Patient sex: F
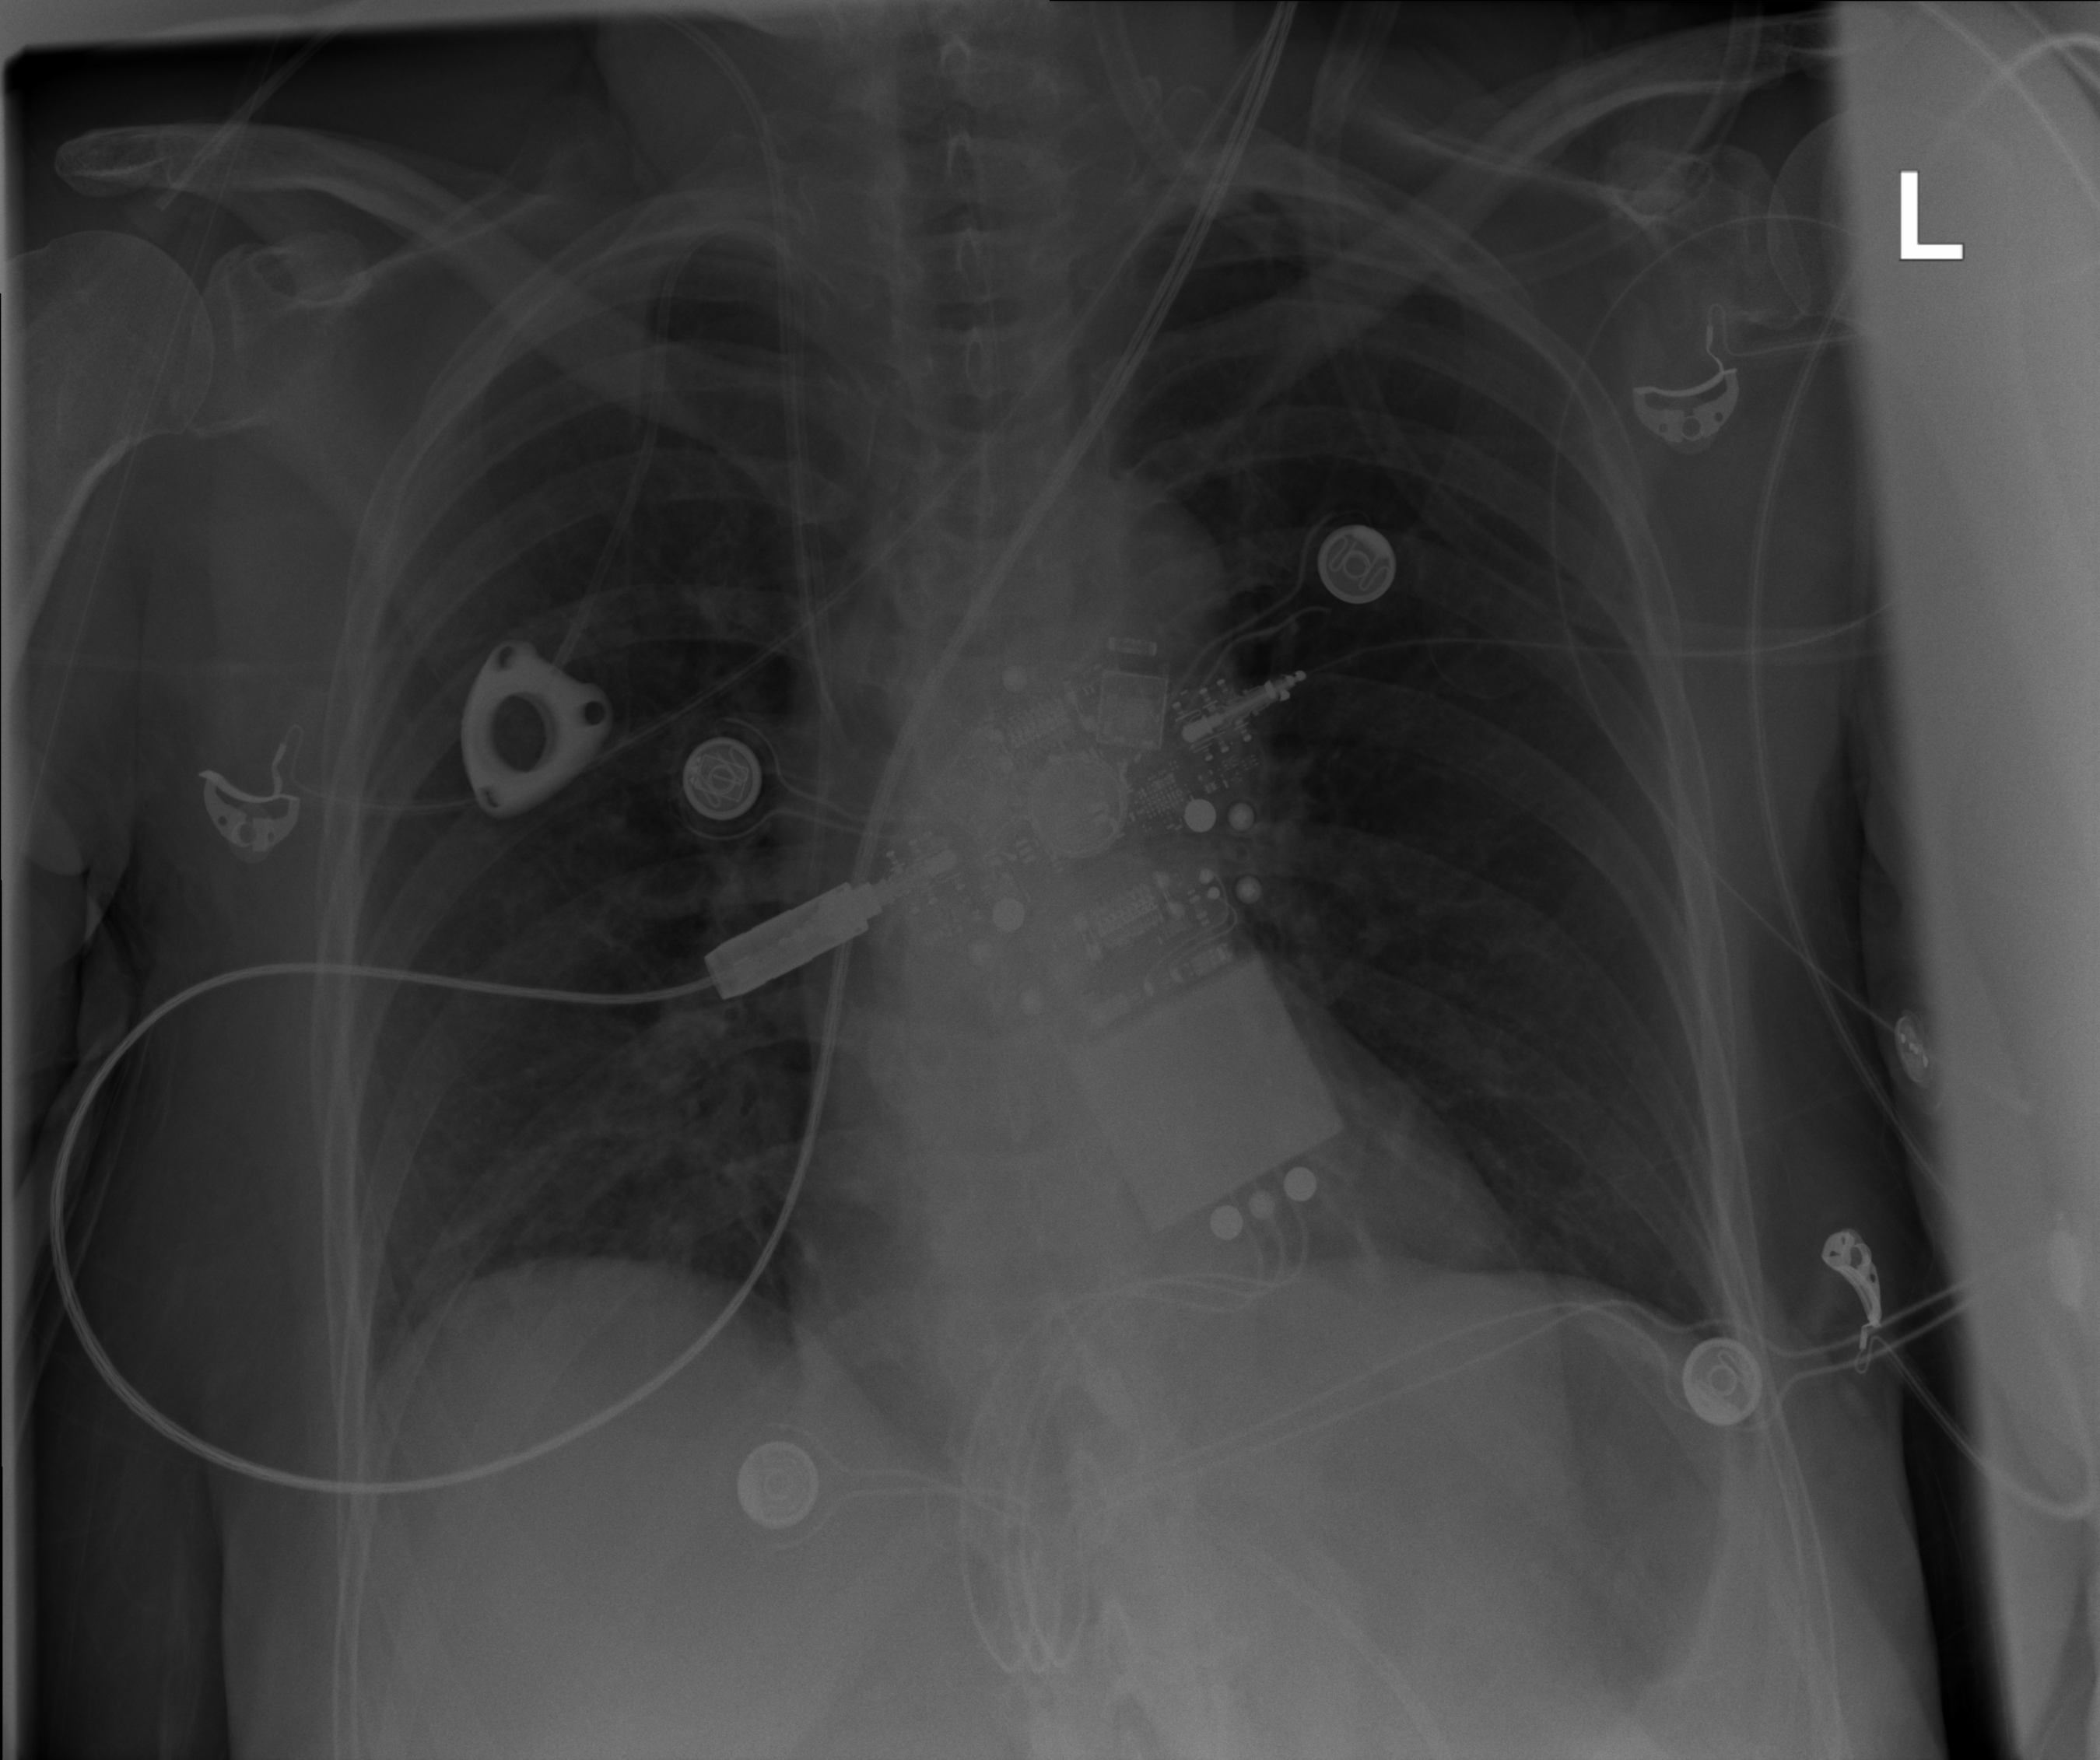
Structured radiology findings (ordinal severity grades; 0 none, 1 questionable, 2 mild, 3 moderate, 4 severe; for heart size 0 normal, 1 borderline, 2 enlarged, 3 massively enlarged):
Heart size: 0
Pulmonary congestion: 0
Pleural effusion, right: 0
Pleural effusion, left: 0
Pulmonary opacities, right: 2
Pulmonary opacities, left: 0
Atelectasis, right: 2
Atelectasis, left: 0